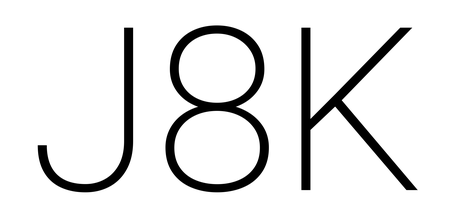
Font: Roboto_ExtraLight